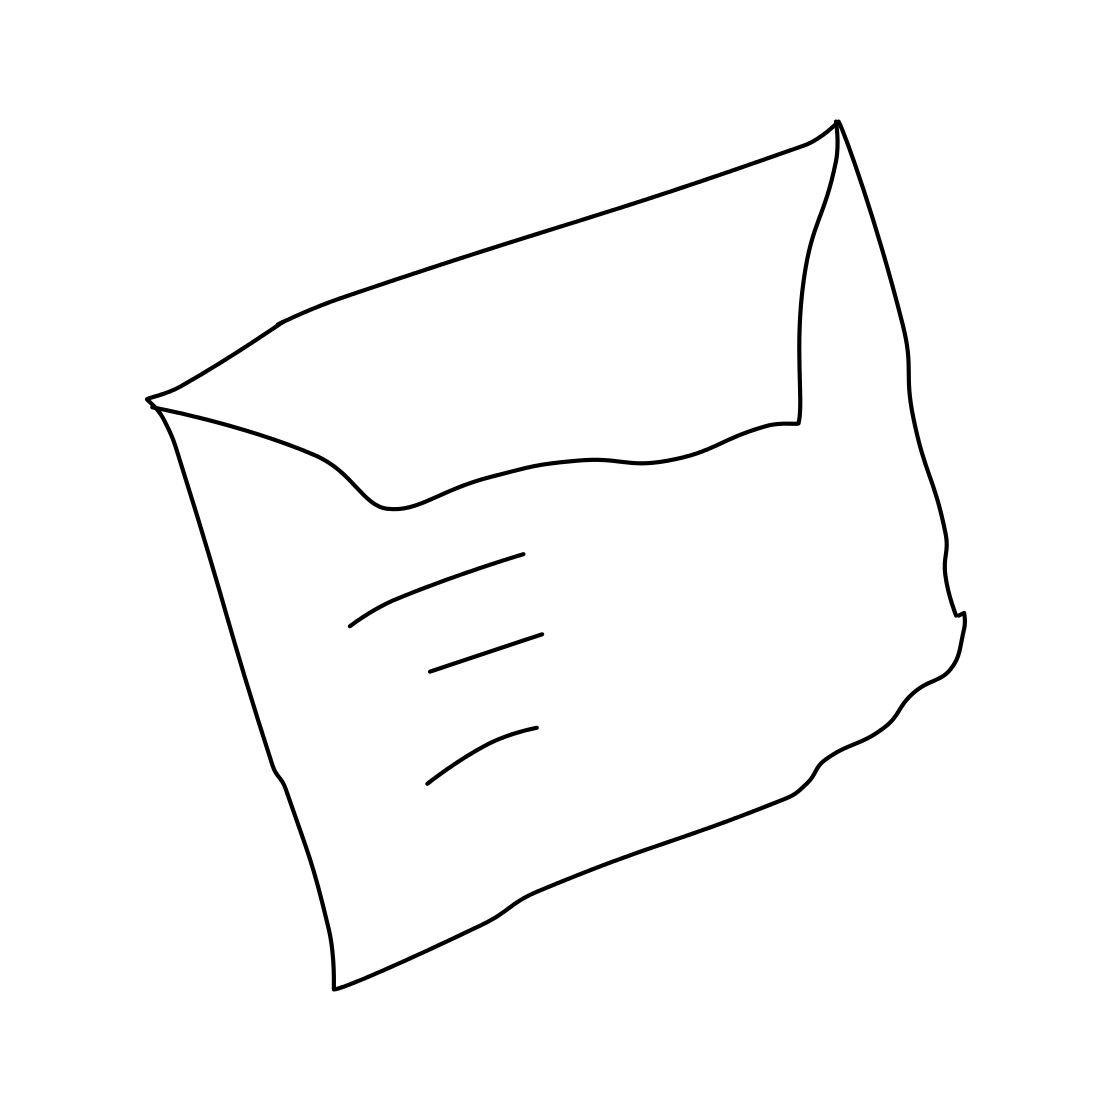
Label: envelope